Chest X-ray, PA view. Patient: 55 years old, sex F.
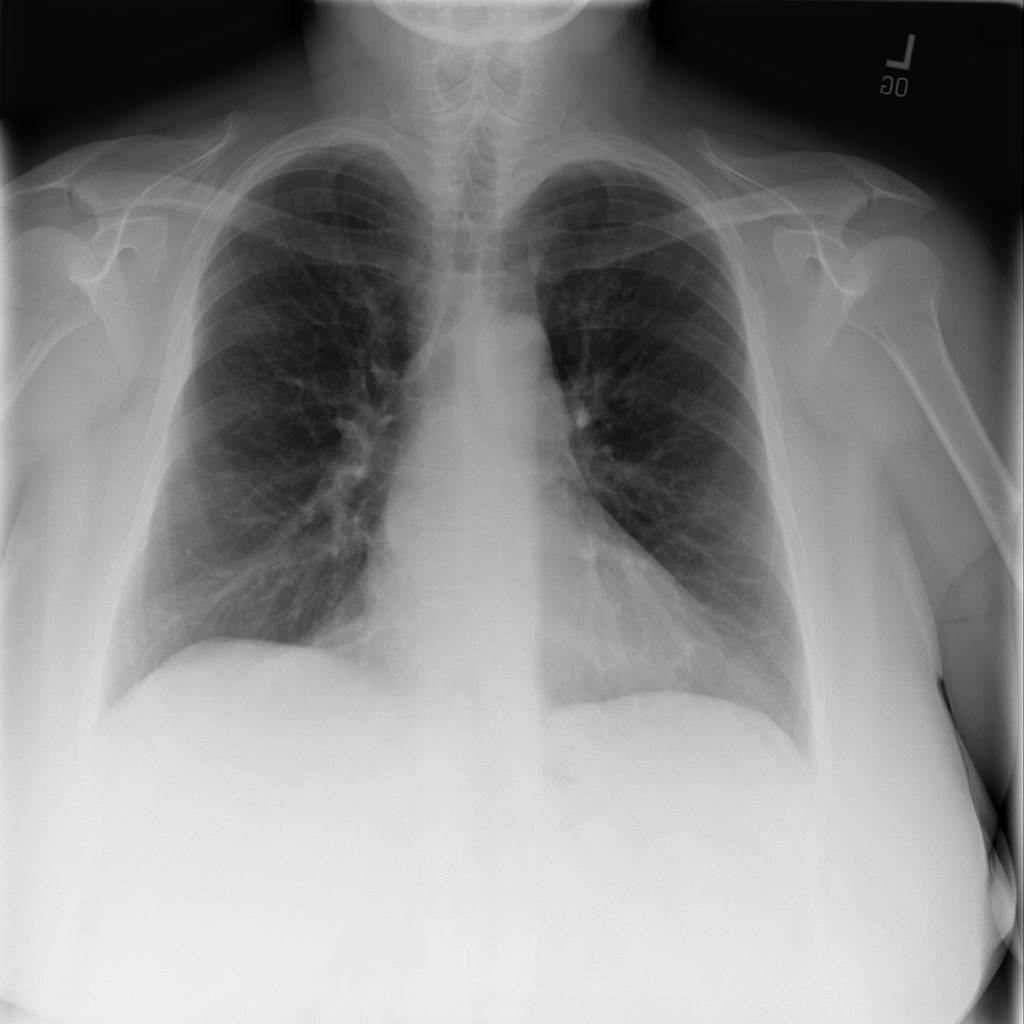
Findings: No Finding